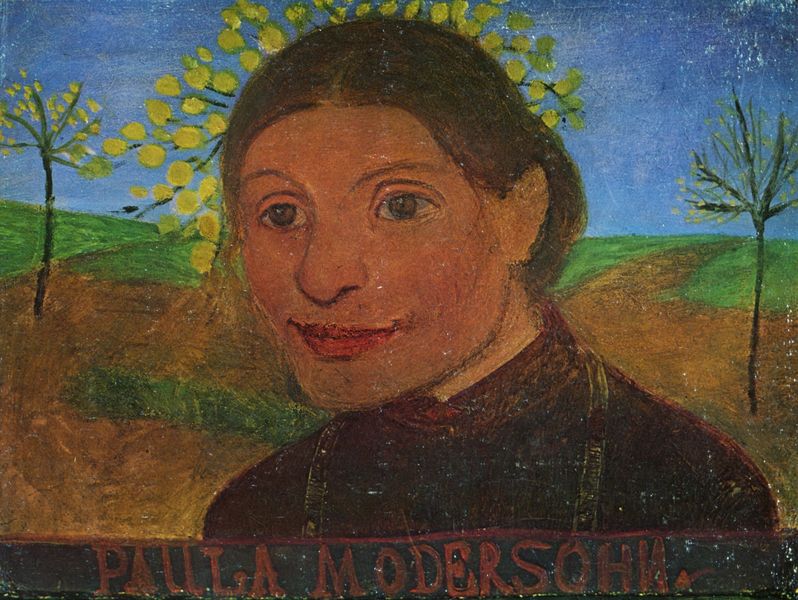
Titel: Selbstporträt vor blühenden Bäumen
Künstler: Paula Modersohn-Becker
Standort: Dortmund
Institution: Museum am Ostwall
Schlagwörter: baum, blau, blätter, dunkel, gemälde, himmel, kopf, mann, weiß, bäume, gelb, grün, landschaft, mädchen, blumen, braun, brust, bunt, frau, frisur, haar, kleid, mund, nase, ohr, orange, rücken, schwarz, blick, blüte, blüten, gras, rot, weg, wiese, beige, expressionismus, malerei, jacke, jung, augen, band, bluse, gesicht, knoten, kragen, bildnis, hals, portrait, porträt, erde, feld, felder, horizont, hügel, natur, stamm, zweige, wege, wiesen, land, haare, augenbrauen, brustbild, lippen, ohren, scheitel, garten, lächeln, schürze, dutt, schrift, sommer, wangen, acker, bäuerin, kette, hellgrün, naiv, schriftzug, blue, crown, oil, red, women, black, collar, dress, expressionism, face, figurative, green, hair, lady, modern, nose, old, painting, woman, yellow, inschrift, brauen, malerin, flowers, looking, picture, brown, junge, sinnieren, selbstporträt, frühling, blühen, name, expressionistisch, schlicht, text, buchstaben, wei0, selbstbildnis, kranz, künstlerin, tupfer, selbstportrait, halbprofil, dunkels, flowerd, sky, tree, ear, field, girl, head, hill, hills, landscape, nature, peasant, german, germany, lane, trees, künstlerkolonie, worpswede, fernsicht, eyes, spain, fröhlich, grass, path, road, expression, color, brow, chin, mouth, realism, bird, cartoon, necklace, smile, erdtöne, schwefelgelb, letters, abstract, pferdeschwanz, happy, smiling, dirt, person, human, brown hair, clothes, leaves, italian, colours, ground, signature, artist, ears, pastel, medieval, agen, gelbe, eye, lines, red lips, farm, plains, branches, lanscape, lips, shoulders, fields, crayon, paint, cheek, eyebrows, modersohn, wnagen, tan, branch, shirt, indian, trail, big, blossom, words, self portrait, becker, paula, halo, moderson-becker, fruits, ugly, natural, modersohn-becker, paula modersohn-becker, moderson, paula modersohn, selbtporträt, warm, paula moderohn, ohr^, folk, naive, indigenous, ethnic, tempera, americas, niave, stupid, tress, burgundy, big eyes, rustic, big nose, signed, typography, threes, childlike, brown eyes, feminine, hispanic, treee, b;ue, trees\, stirn, lids, planis, wry smile, monalisa, asdfda, scenary, yellow tree, artist name, fake, glücklich, flowerds, modersohia, waz, modersahn, merson, naive art